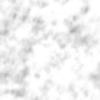
Label: no_change